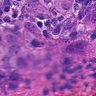
Metastatic tissue present: yes